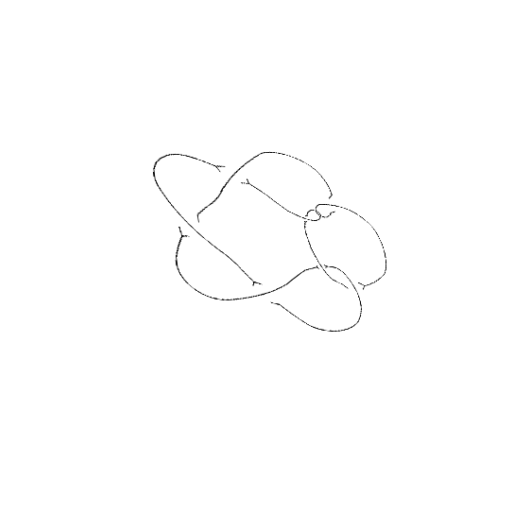
Crossing number: 9